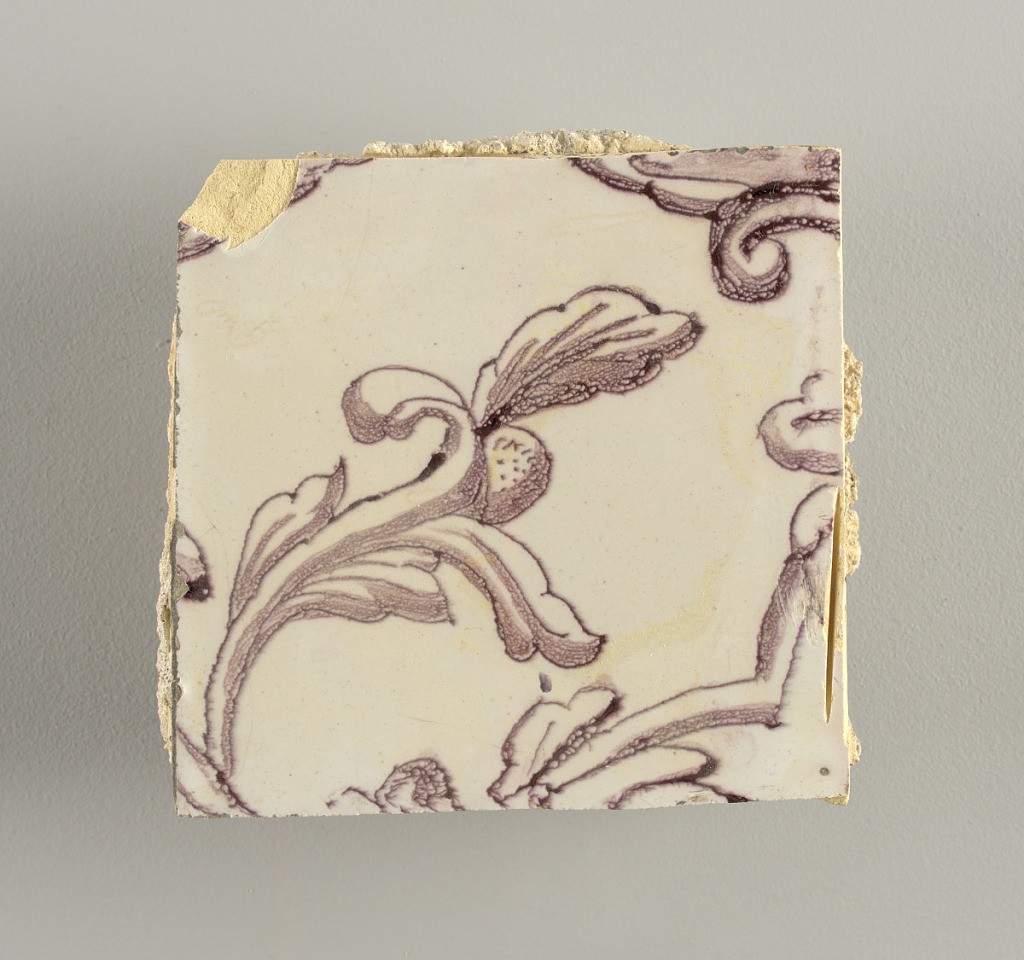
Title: Tile wall facing
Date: ca. 1725
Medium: Tin-glazed earthenware, underglaze
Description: Horizontal rectangle.  Thirty tiles wide and twenty-three tiles high with opening for fireplace eleven tiles wide and ten high.  Foliage arabesques disposed about three vertical axes from which are emphazised by urns at center and right, and at left by the figure of a standing woman carrying an infant on her arm and accompanied by two children.